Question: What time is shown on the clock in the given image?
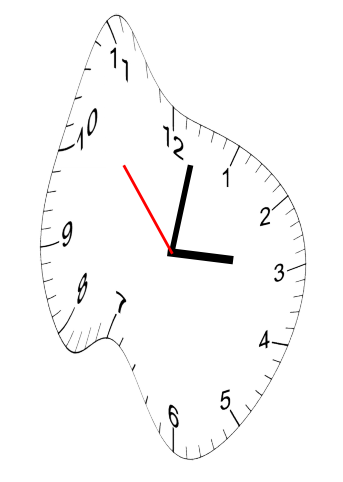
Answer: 03:01:53